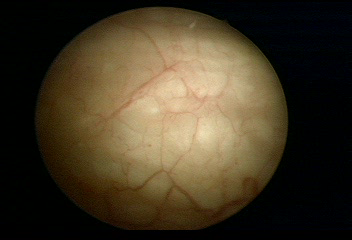
Modality: WLC
Class: Normal mucosa
Bladder cancer association: No